Question: I tried to create a widget having the following layout:

I tried several approaches, in my first one, I used a QVBoxLayout to that I added different Widgets that used the QGridLayout (so I would get the horizontal resize in the way I want it).
'''
//pseudo code, just to show what I tried...
myHeaderWidget::myHeaderWidget() {
QGridLayout* layout = new QGridLayout;
layout->addWidget(new QCheckBox(), 0, 0, 1, -1, Qt::AlignRight | Qt::AlignTop);
setLayout(layout);
}
oneOfMyOtherWidgets::oneOfMyOtherWidgets() {
QGridLayout* layout = new QGridLayout;
layout->addWidget(new QCheckBox(), 0, 0, 1, 1, Qt::AlignLeft | Qt::AlignTop);
layout->addWidget(new QPushButton(), 0, 1, 1, -1, Qt::AlignLeft | Qt::AlignTop);
setLayout(layout);
}
mydialog::mydialog() {
QVBoxLayout* layout = new QVBoxLayout;
setLayout(layout);
layout->addWidget(new myHeaderWidget, 0, Qt::AlignRight);
//here was the third widget containing Descr1 and Description2, as
//drawn in image above
layout->addWidget(new oneOfMyOtherWidgets, 0, Qt::AlignLeft);
}
'''
The second approach was to use a QGridWidget as layout for , and my third approach was to add all those items to the same QGridWidget of .
All those results in the same, for me strange, behavior:
At any time I created those dialog and called show(), one of the following could happen:
1. all items were drawn in the way I wanted.
2. the checkboxes on the left were shown, but the buttons on the right were covering the description of the checkbox
3. the checkboxes on the left were correct, but I couldn't found the buttons.
4. the buttons took all the space and you couldn't see any checkboxes at all.
May somebody give me a hint, what I did wrong, or show me a way to create the layout I drew in the image?
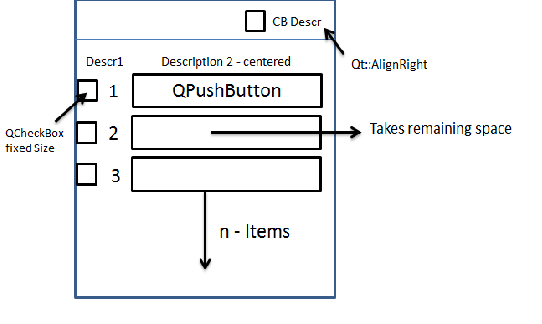
Answer: Found it by myself:
'''
setColumnStretch(0,1);
'''
was missing. The added widgets took the whole space in the cell, but the cell never grew.